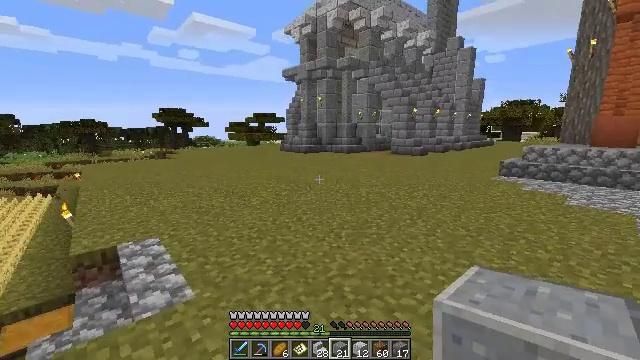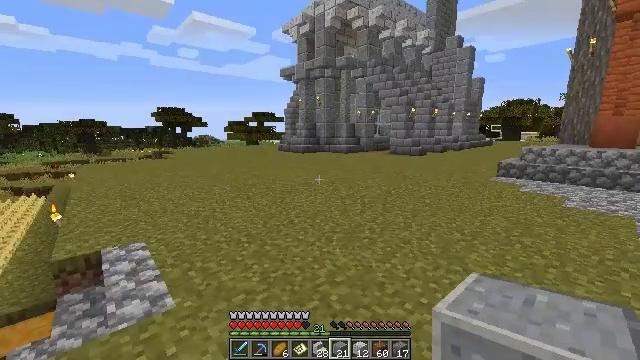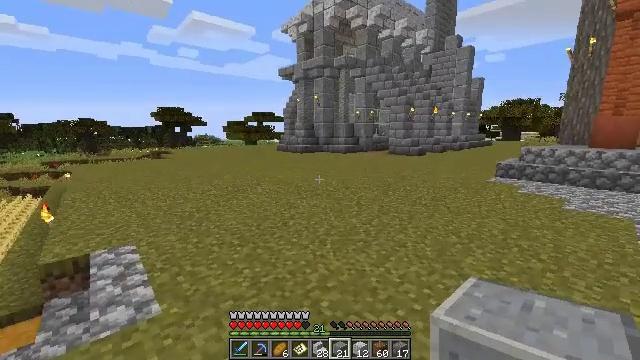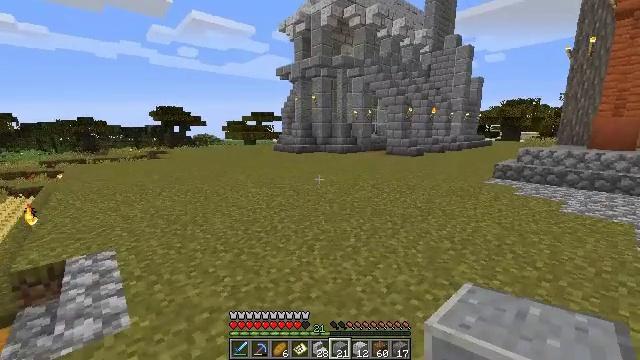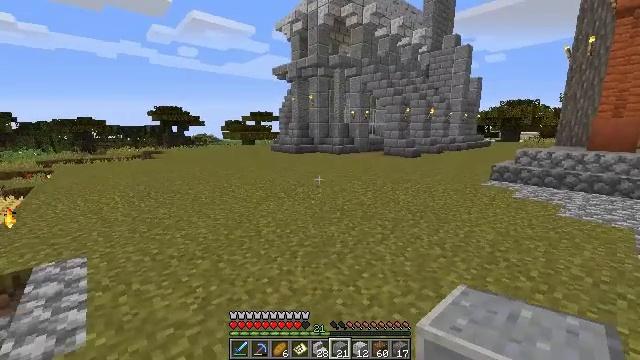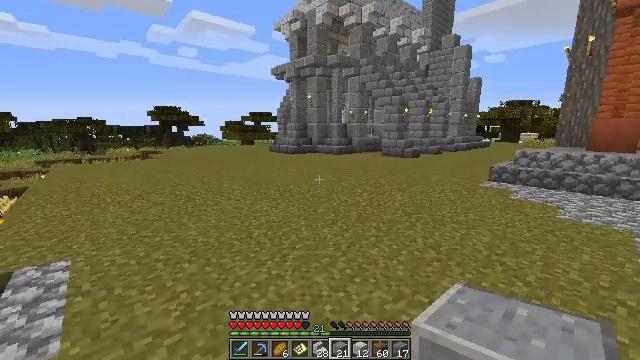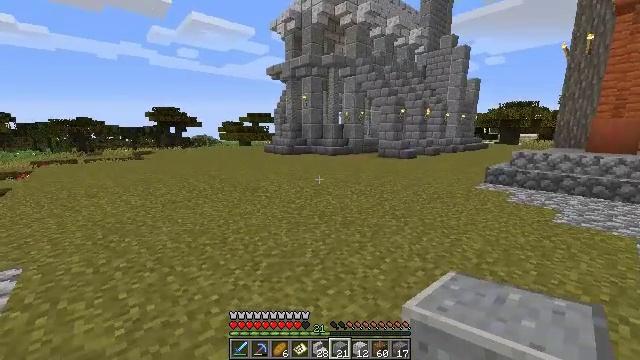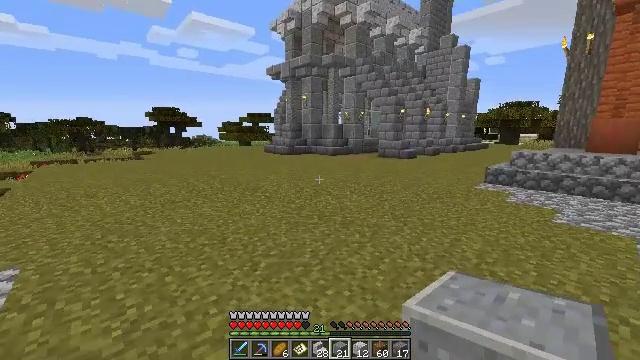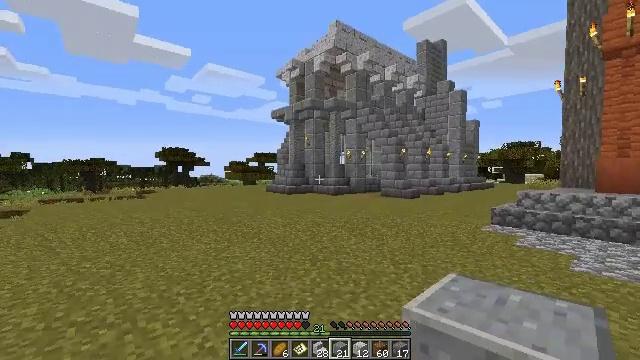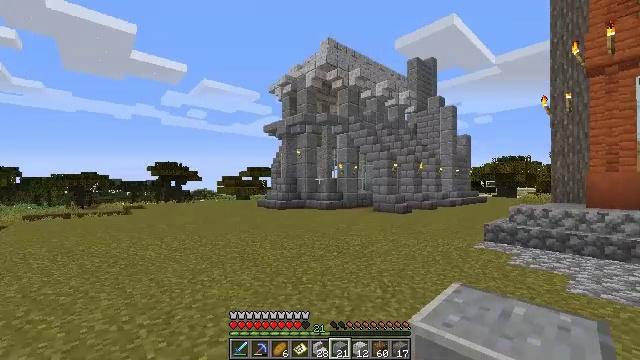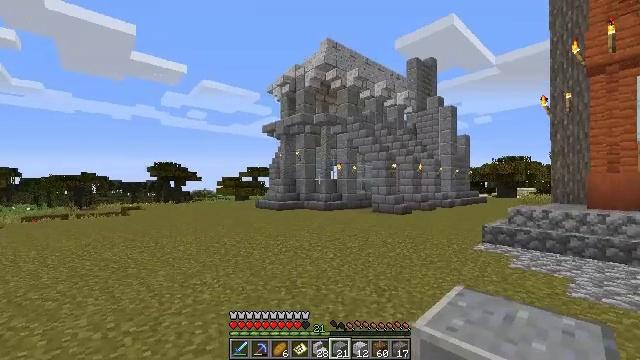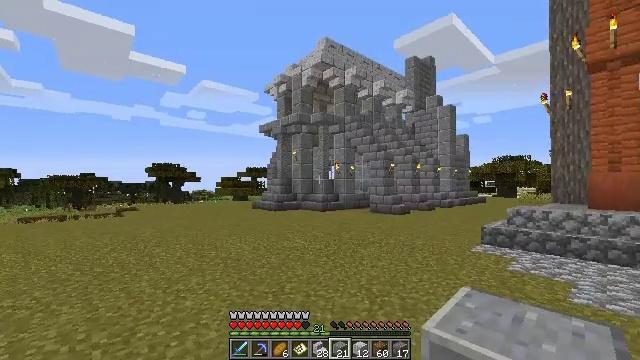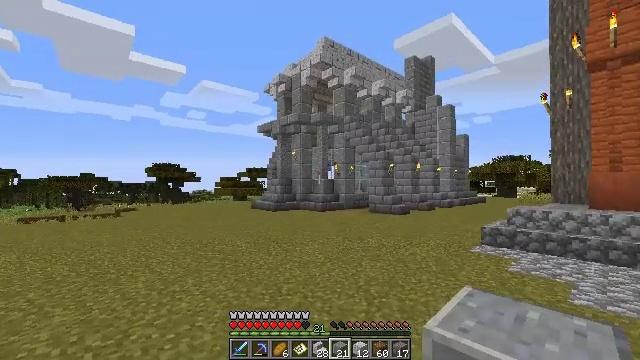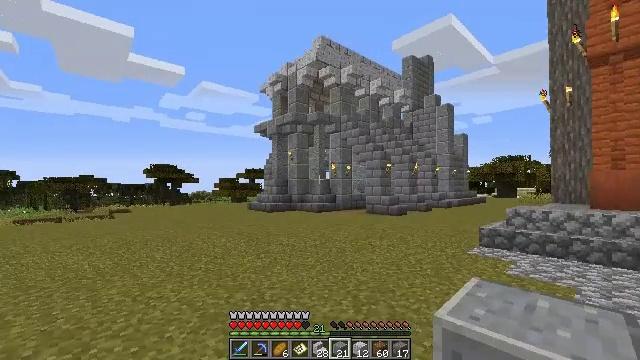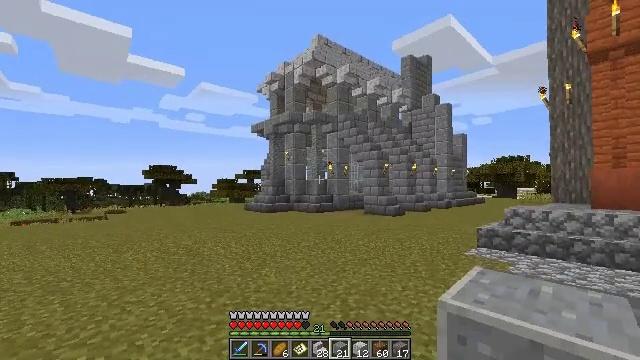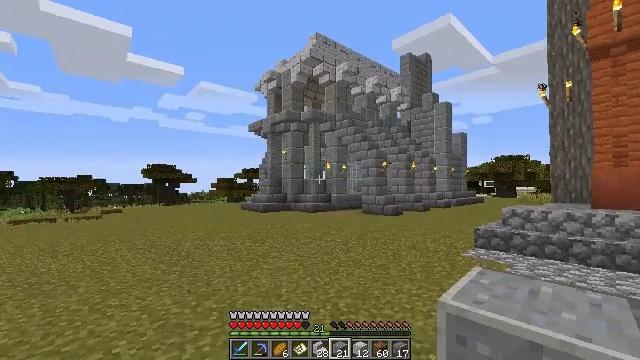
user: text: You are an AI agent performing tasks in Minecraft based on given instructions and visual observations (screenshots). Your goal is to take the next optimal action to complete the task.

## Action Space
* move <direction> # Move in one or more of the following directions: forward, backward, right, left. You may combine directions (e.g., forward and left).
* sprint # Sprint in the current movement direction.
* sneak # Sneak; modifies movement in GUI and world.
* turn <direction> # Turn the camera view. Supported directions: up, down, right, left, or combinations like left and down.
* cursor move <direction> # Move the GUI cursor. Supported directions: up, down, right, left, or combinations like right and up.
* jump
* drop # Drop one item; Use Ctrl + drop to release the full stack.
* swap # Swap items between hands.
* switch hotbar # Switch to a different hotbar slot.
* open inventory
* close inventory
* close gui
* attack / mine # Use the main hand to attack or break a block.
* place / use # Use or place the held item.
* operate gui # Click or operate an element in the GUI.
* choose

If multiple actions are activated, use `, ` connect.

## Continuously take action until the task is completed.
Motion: motion action
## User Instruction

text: Collect the polished andesite by holding left button.
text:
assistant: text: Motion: move forward and move right
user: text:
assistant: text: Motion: move forward and move right
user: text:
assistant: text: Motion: move forward and move right
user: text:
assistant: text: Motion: move forward and move right
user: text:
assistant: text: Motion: move forward and move right
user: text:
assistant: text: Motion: move forward and move right
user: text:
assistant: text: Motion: move forward and move right
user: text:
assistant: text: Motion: move forward and move right, turn left and up
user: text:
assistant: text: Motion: move forward and move right, turn right and up
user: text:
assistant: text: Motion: move forward and move right
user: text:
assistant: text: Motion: move forward and move right
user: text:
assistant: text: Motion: move forward and move right
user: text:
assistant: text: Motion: move forward and move right
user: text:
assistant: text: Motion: move forward and move right
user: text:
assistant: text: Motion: move forward and move right
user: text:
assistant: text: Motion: move forward and move right
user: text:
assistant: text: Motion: move forward and move right
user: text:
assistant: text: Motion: move forward and move right
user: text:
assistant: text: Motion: move forward and move right
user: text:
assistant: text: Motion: move forward and move right
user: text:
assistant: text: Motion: move forward and move right
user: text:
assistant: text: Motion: move forward and move right
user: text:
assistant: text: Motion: move forward and move right
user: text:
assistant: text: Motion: move forward and move right
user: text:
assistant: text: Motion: move forward and move right
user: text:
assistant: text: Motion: move forward and move right
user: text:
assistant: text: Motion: move forward and move right
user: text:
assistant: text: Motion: move forward and move right
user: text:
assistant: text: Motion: move forward and move right
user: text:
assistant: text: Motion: move forward and move right